Interaction volume radius: 5 \u00c5
Interaction volume height: 10 \u00c5
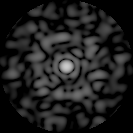
Disorder parameter: 0.8672